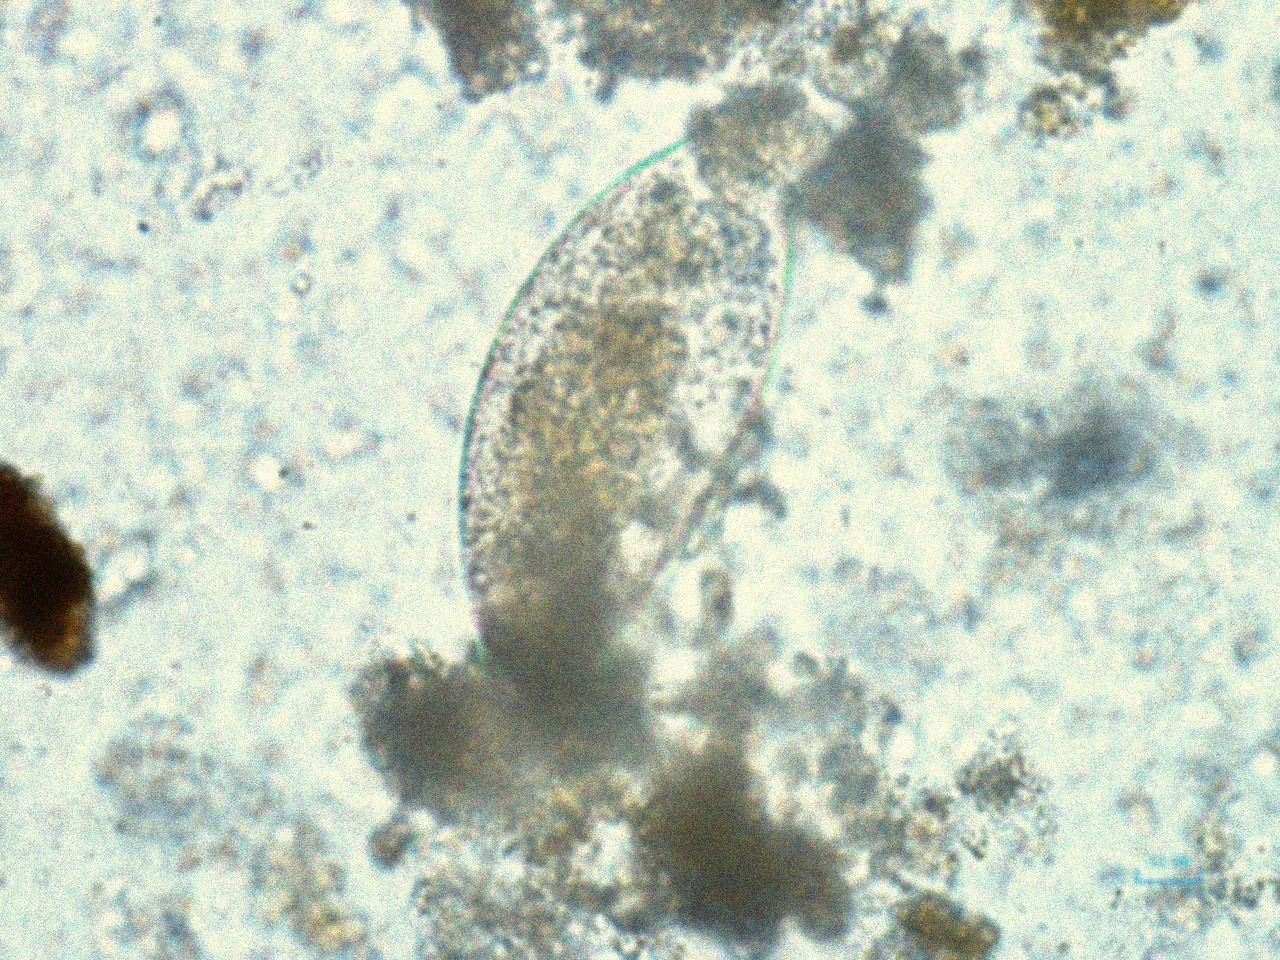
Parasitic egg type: Fasciolopsis buski